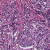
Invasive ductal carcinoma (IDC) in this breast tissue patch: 1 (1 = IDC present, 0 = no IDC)